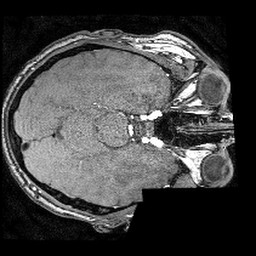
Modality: angio
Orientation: axial
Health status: ill
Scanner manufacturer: philips
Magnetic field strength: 3 T
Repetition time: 0.01827 s
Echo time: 0.003394 s